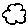
Label: cloud